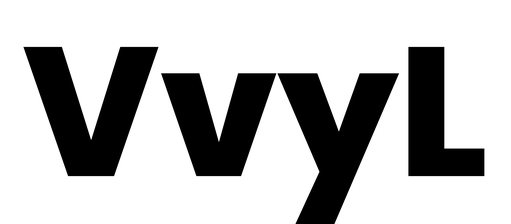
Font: Poppins-ExtraBold